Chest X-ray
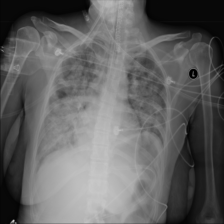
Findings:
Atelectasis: negative
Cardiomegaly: negative
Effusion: negative
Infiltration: positive
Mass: negative
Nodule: negative
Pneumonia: negative
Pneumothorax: negative
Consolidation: negative
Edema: negative
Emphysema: negative
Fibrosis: negative
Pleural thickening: negative
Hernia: negative